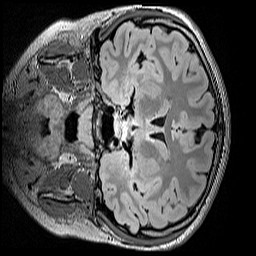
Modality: FLAIR
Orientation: coronal
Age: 11
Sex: female
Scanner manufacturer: siemens
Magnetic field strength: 3 T
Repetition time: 5 s
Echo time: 0.388 s